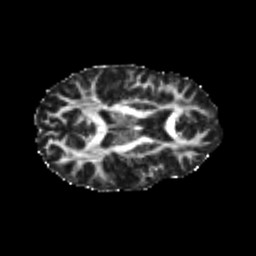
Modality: FA
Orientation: axial
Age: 22
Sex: female
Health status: healthy
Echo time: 0.074 s